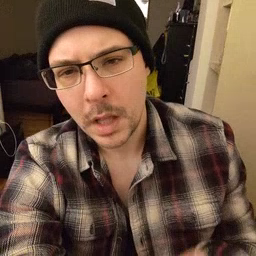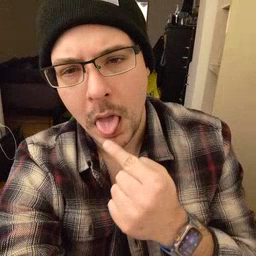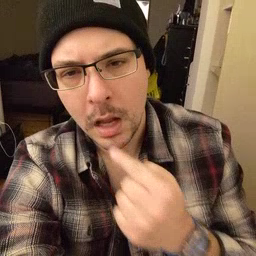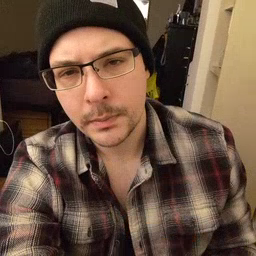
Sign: tongue